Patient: sex M, age 64
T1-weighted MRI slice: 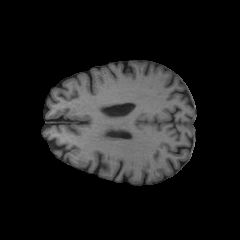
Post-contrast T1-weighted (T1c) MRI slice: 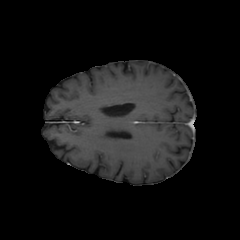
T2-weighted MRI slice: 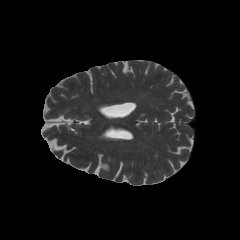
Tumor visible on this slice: no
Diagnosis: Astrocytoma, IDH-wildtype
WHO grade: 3